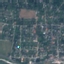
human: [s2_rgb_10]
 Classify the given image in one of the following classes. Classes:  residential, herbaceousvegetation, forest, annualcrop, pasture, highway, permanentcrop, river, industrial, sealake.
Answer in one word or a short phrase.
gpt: Residential